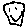
Label: smiley face